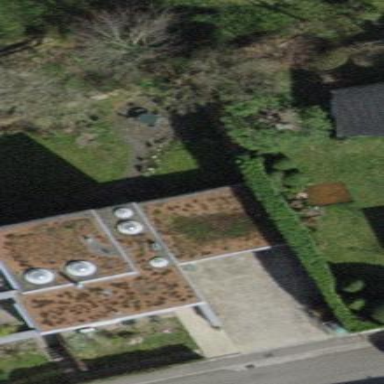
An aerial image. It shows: The building has flat roof that is oriented across.